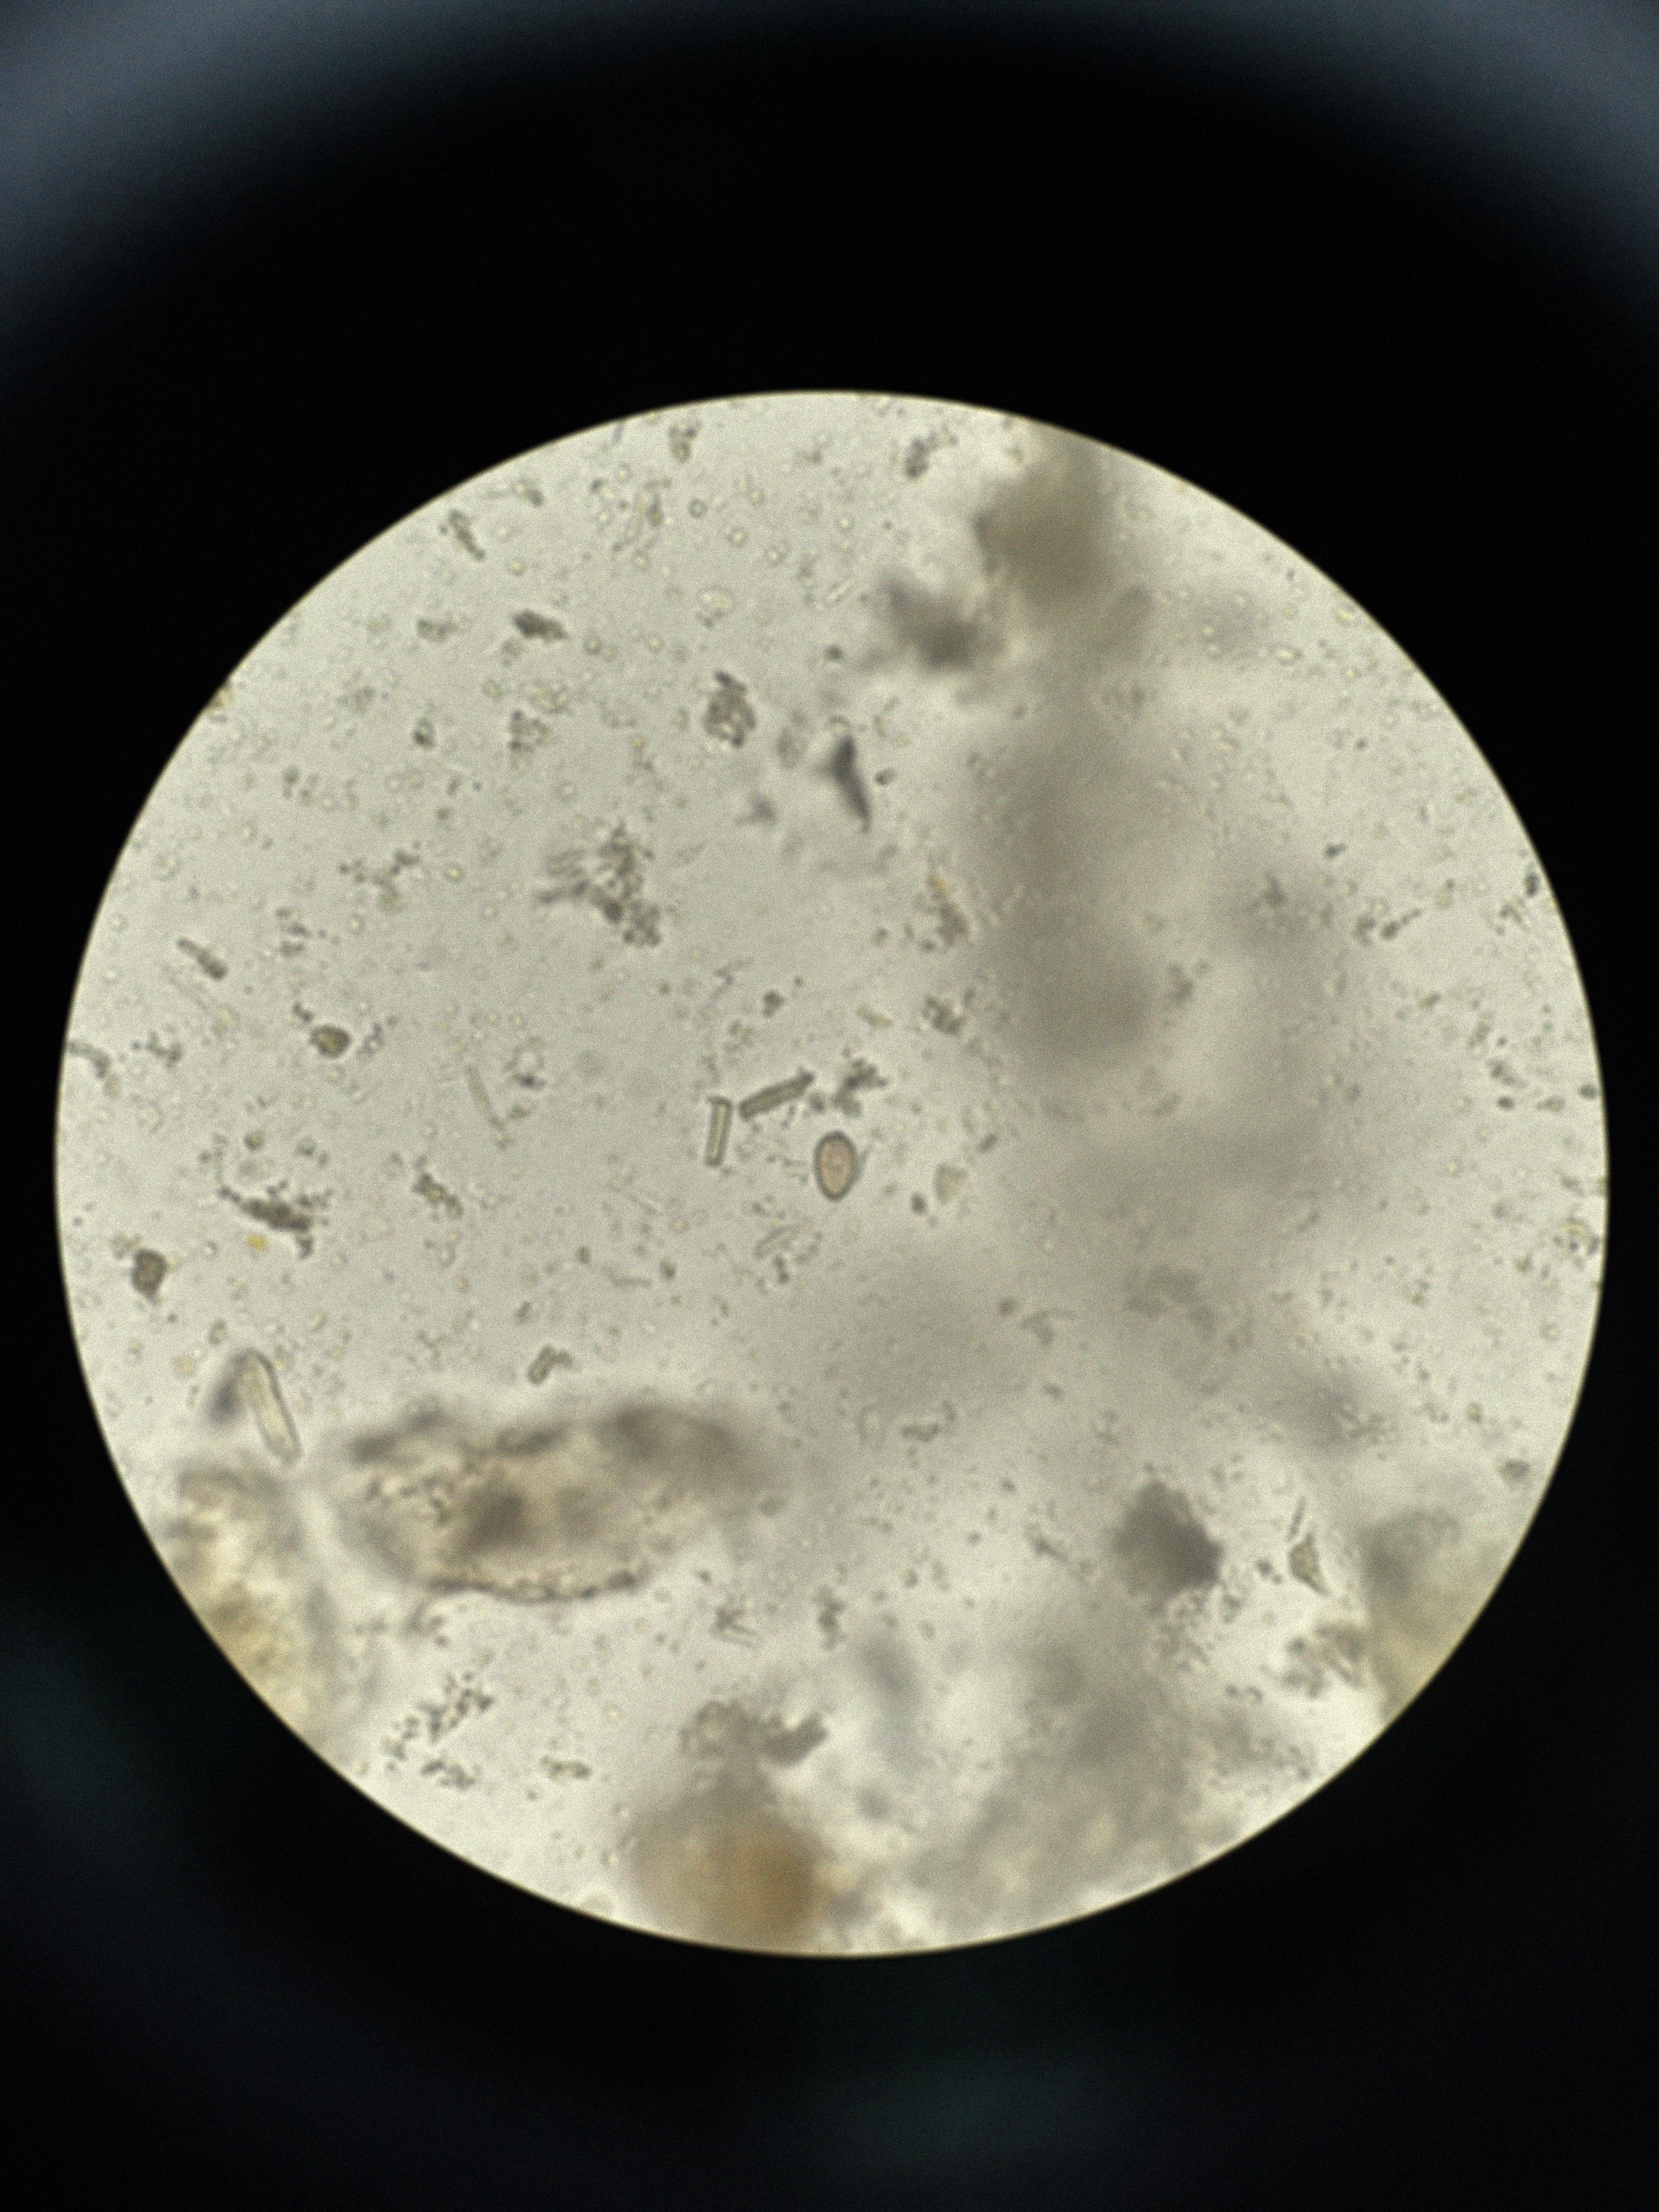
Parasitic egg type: Opisthorchis viverrine